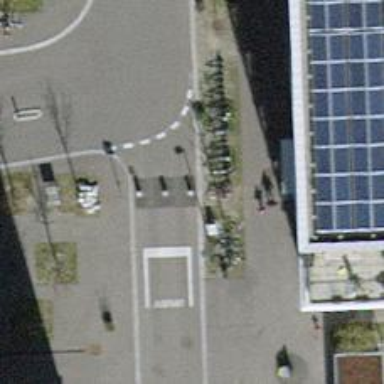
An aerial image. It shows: Bollard.